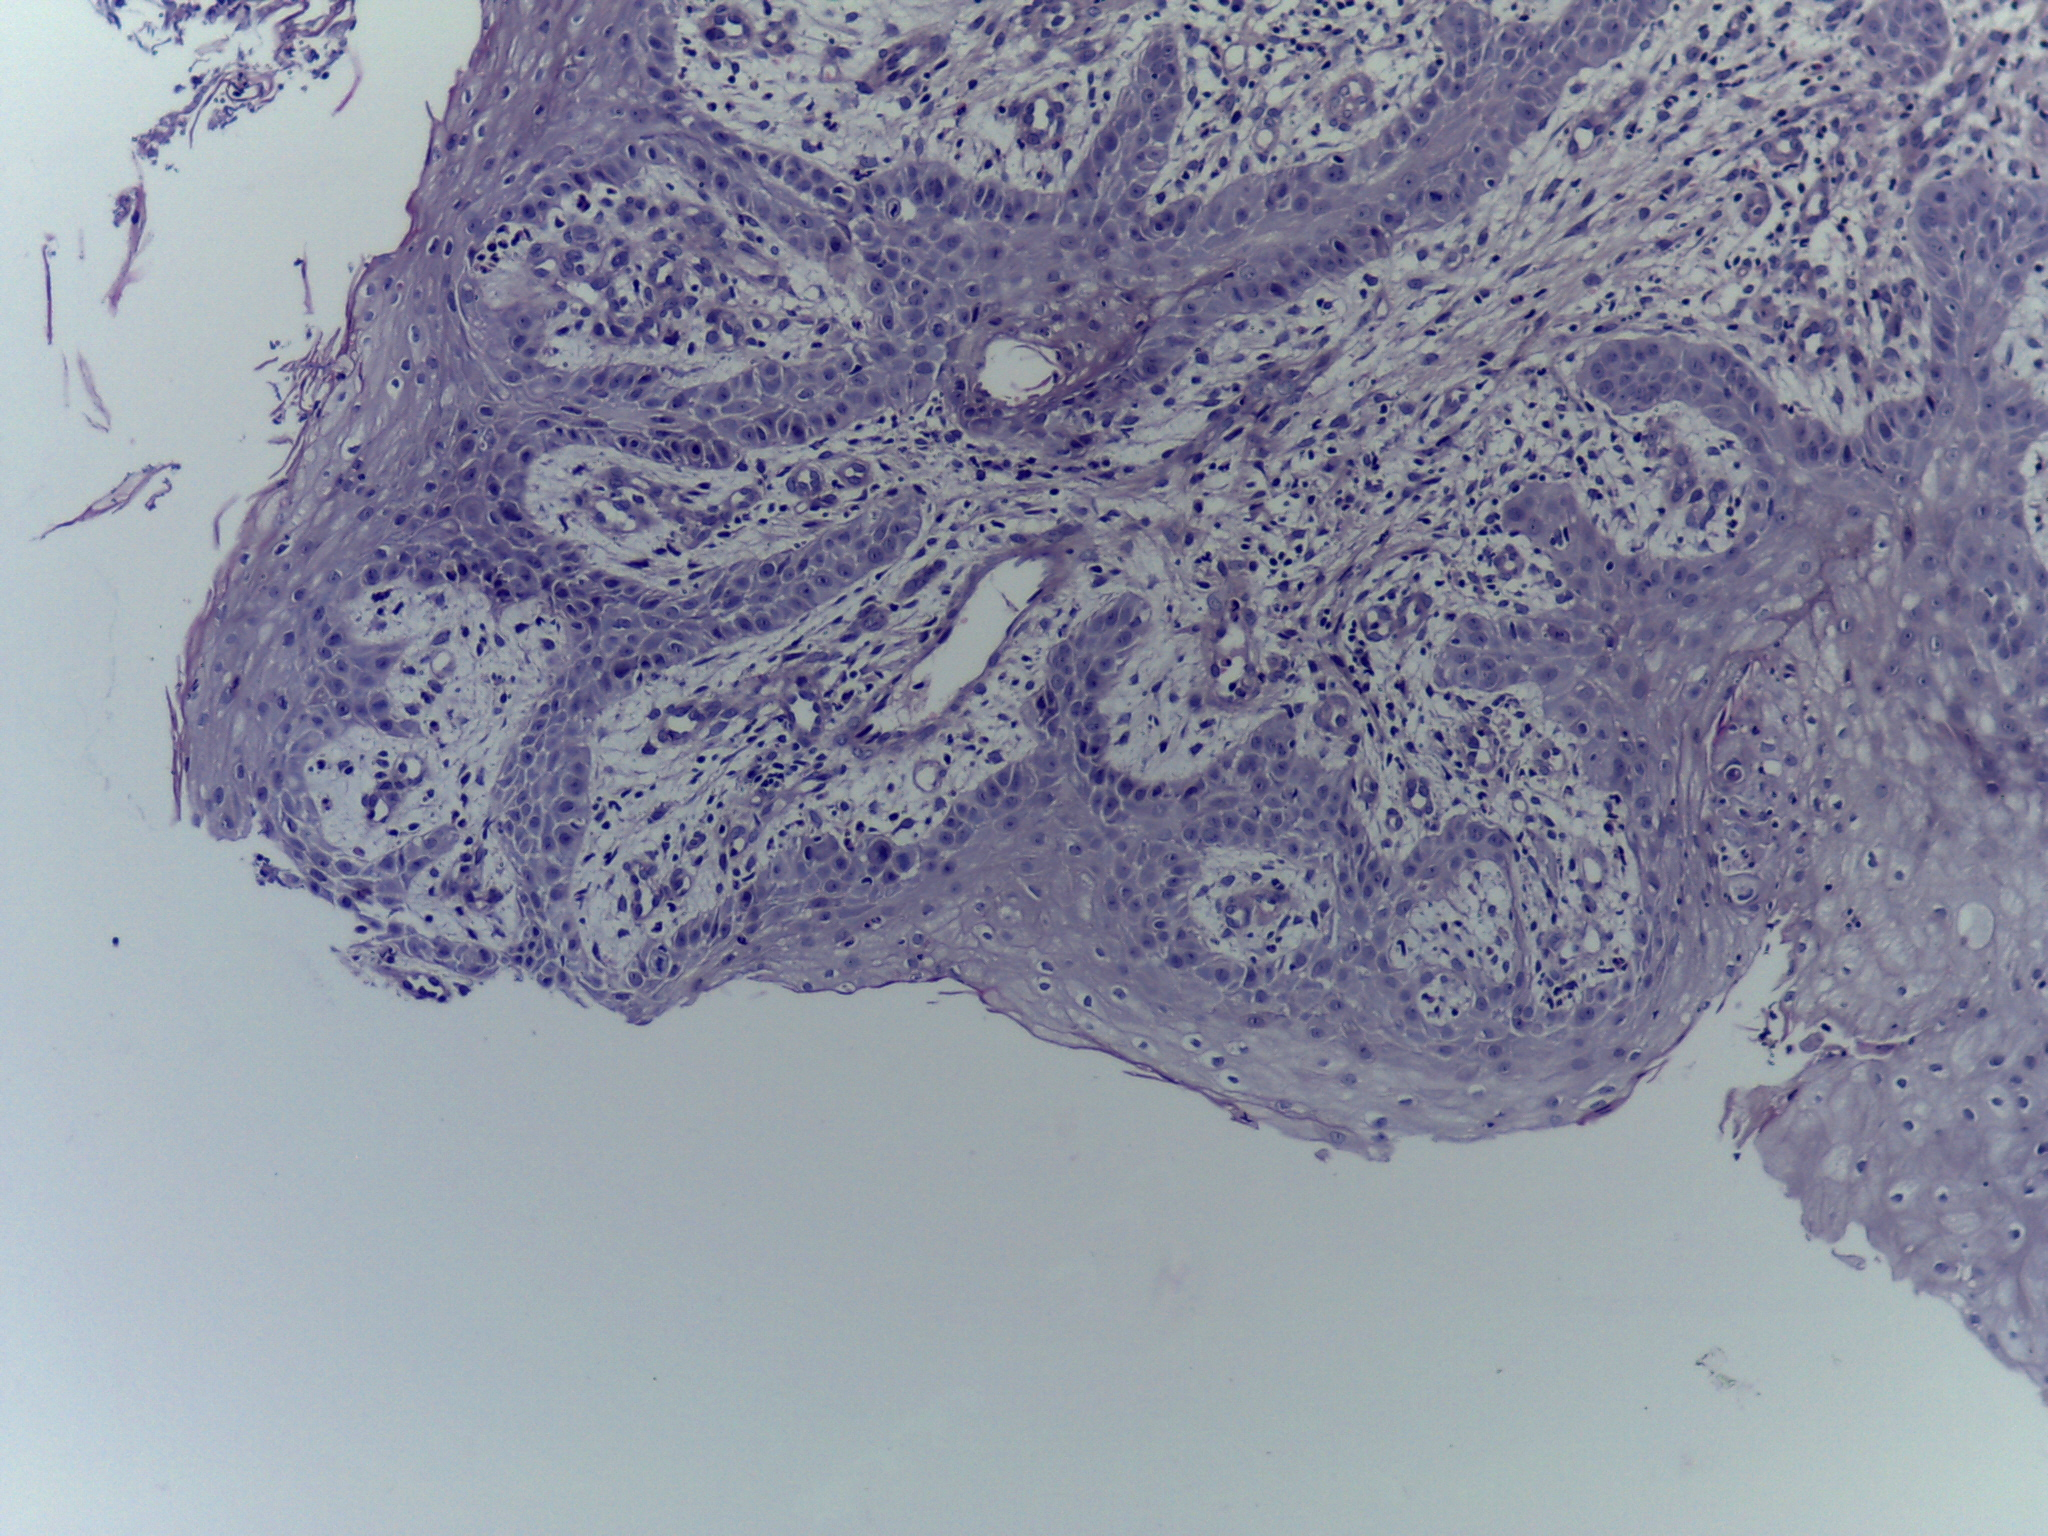
Diagnosis: OSCC